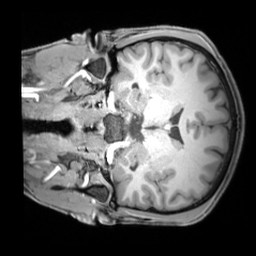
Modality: T1w
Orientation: coronal
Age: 23
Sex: male
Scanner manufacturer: siemens
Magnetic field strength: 3 T
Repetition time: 1.97 s
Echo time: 0.00206 s